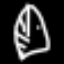
Label: leaf